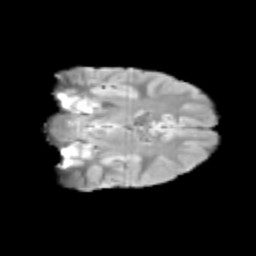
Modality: T2w
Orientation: coronal
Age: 11
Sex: male
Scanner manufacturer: siemens
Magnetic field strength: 3 T
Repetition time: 3.8 s
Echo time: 0.07 s